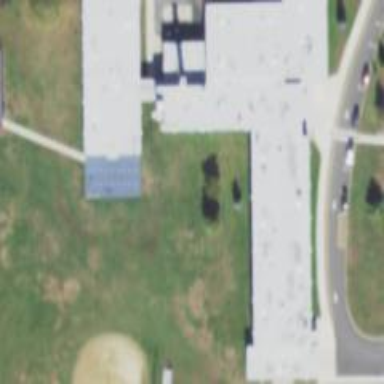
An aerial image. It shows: School building.